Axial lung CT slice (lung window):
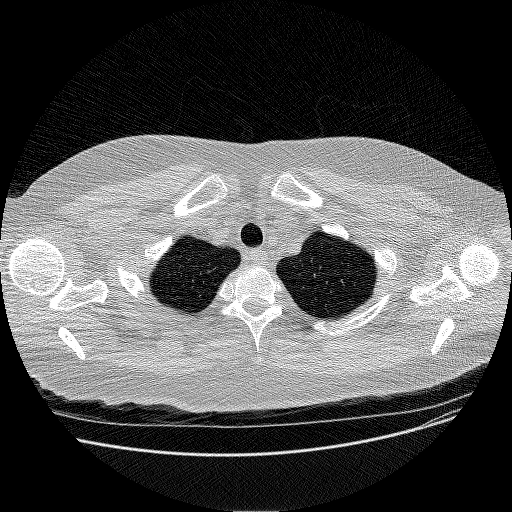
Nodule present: no